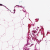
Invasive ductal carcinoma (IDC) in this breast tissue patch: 0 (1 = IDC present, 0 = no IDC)